Question: The 'QMainWindow' below is assigned a dark-gray background-color using QSS.
I would also like to change the color of the borders and the color of the title bar.
How to achieve control of the appearance of the 'QMainWindow' borders and titlebar?
I would like to know how to change their colors and how to control the borders width and the title-bar's height.

'''
from PyQt4.QtCore import *
from PyQt4.QtGui import *
appStyle="""
QMainWindow{
background-color: darkgray;
}
"""
class GUI(QMainWindow):
def __init__(self):
super(GUI, self).__init__()
self.setStyleSheet(appStyle)
if __name__ == '__main__':
if not QApplication.instance(): app=QApplication([])
w=GUI()
w.setStyleSheet(appStyle)
w.show()
w.raise_()
sys.exit(app.exec_())
'''
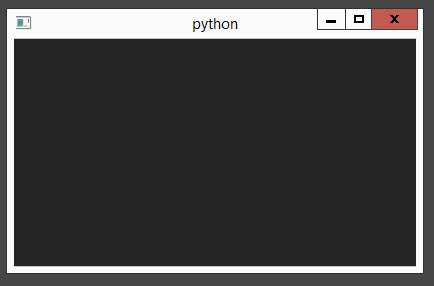
Answer: To my knowledge you cannot (on Windows maybe with some special OS dependent calls) modify the borders and header of a top-level widget (real window on the desktop) in Qt because these are delivered from the operating system.
You can however, set the widget 'frameless' and add borders for yourself.
Example:
'''
from PySide import QtGui, QtCore
app = QtGui.QApplication([])
app.setStyleSheet('QMainWindow{background-color: darkgray;border: 1px solid black;}')
w = QtGui.QMainWindow()
w.setWindowFlags(QtCore.Qt.FramelessWindowHint)
w.show()
app.exec_()
'''
And looks like

You see that unfortunately the usually header bar vanishes, so no dragging, no resizing, no closing or minimizing. This then all must be implemented yourself. See for example <URL>.